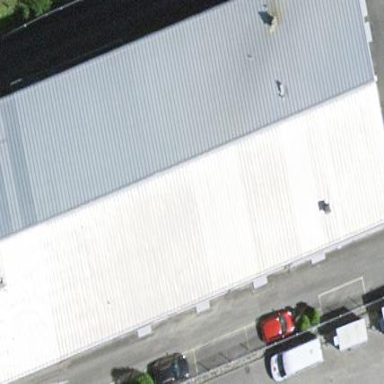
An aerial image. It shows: Commercial building.